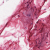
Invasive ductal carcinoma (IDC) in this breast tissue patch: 0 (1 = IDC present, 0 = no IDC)